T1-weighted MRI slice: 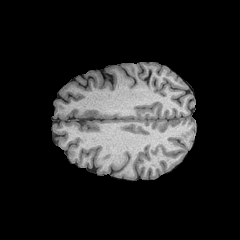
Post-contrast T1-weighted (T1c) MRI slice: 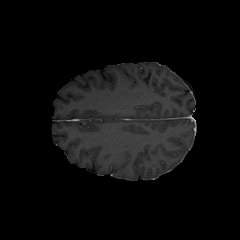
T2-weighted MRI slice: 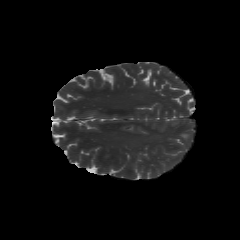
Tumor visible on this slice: yes